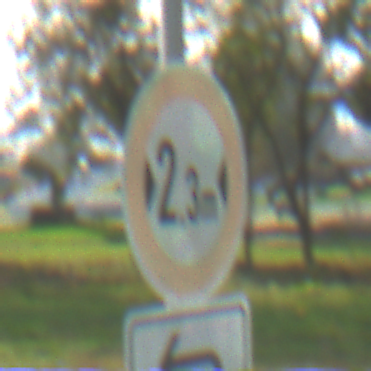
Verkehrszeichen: TatsaechlicheBreite2Komma3
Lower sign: RichtungsangabeDurchPfeile2
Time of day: MorningAfternoon
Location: Outdoor (Suburban)
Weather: PartlyCloudy
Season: NotSpecified
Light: Natural